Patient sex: M
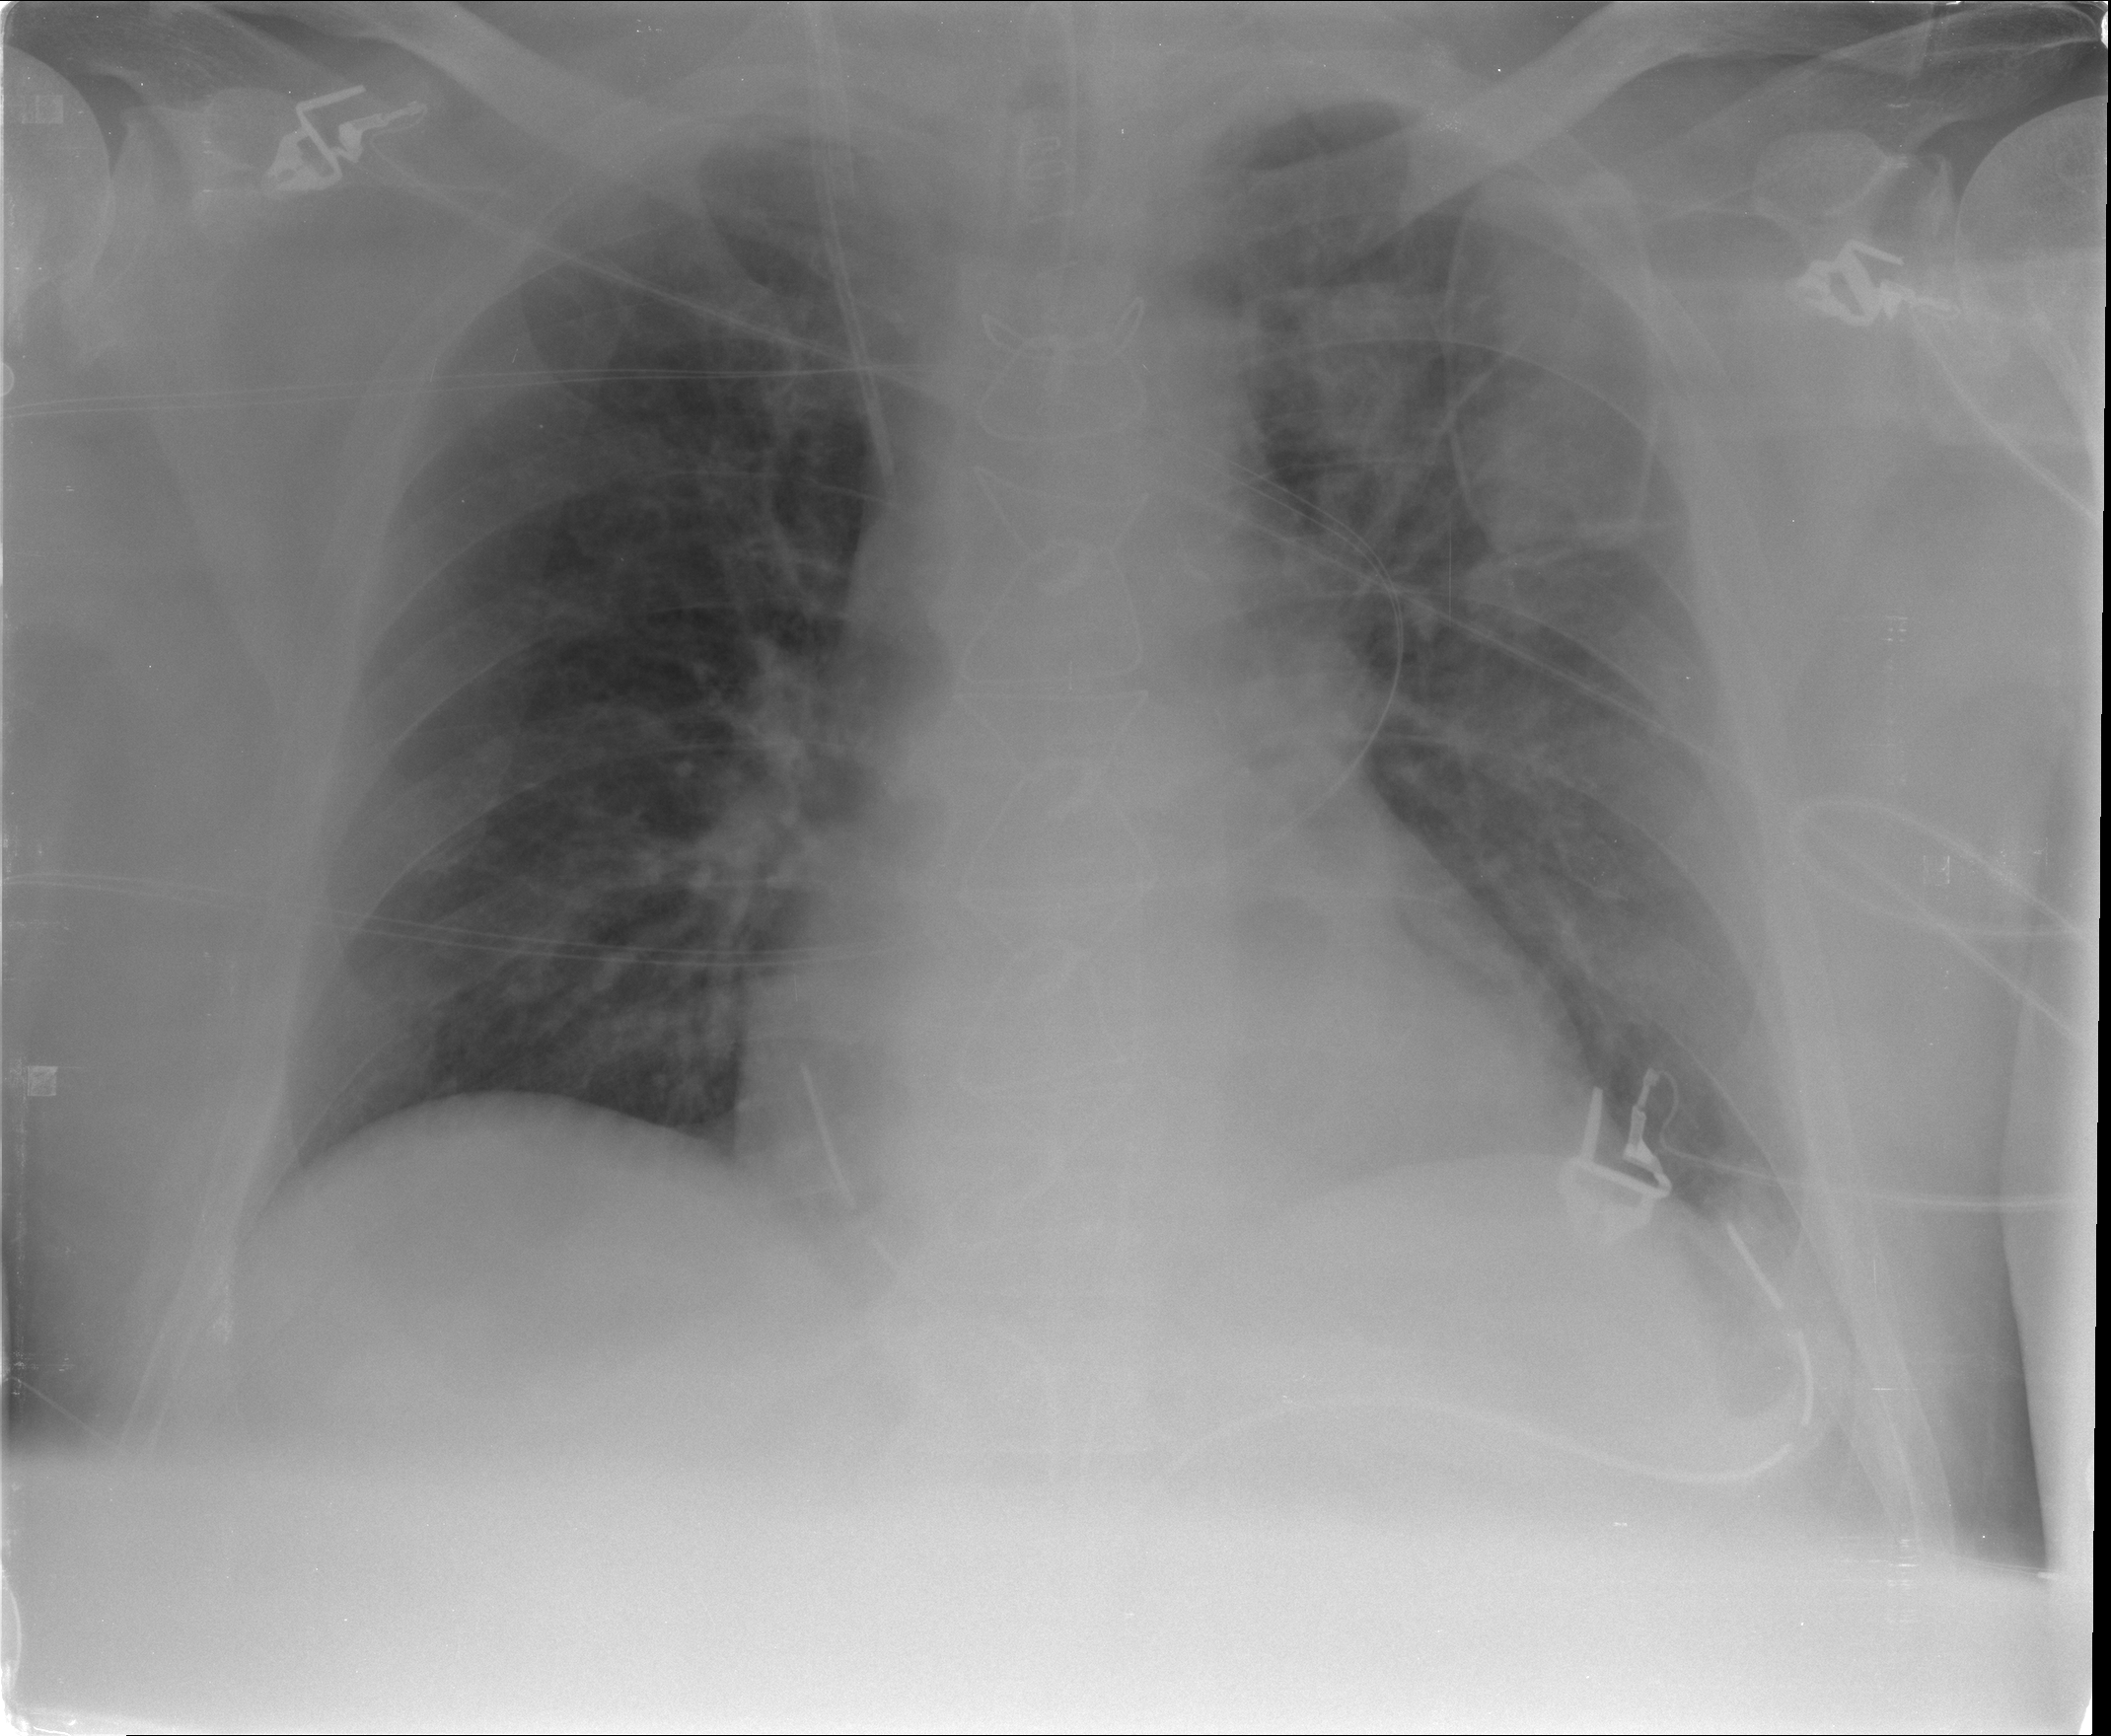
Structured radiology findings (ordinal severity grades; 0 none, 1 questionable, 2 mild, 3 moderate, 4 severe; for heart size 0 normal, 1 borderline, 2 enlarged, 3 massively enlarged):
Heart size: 2
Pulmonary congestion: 1
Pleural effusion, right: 0
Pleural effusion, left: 1
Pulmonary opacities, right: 0
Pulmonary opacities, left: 0
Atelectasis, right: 2
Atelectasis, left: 2